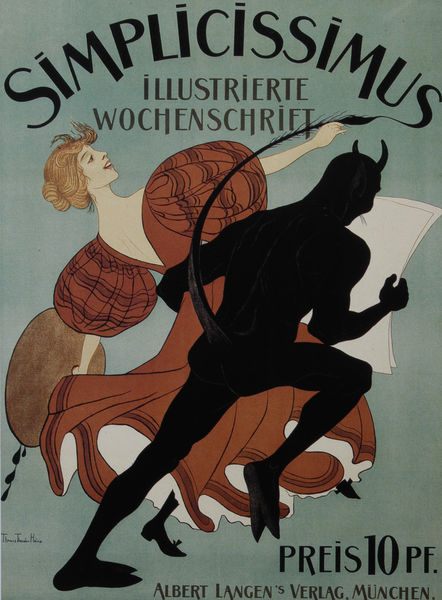
Titel: Plakat für den "Simplicissimus": Mädchen und Teufel
Künstler: Thomas Theodor Heine
Standort: München
Institution: Stadtmuseum
Schlagwörter: blau, blätter, fuß, hand, mann, schatten, weiß, grün, mädchen, ocker, braun, frau, frisur, grau, haar, hut, jahrhundertwende, kleid, orange, profil, rücken, schwarz, türkis, dame, rot, beige, rock, symbolismus, tanz, blond, weit, ärmel, signatur, gold, haare, paar, blatt, tänzerin, england, mittelscheitel, puffärmel, scheitel, hellblau, huf, hufe, schwanz, sprung, lächeln, taille, füße, rückenansicht, schrift, papier, grafik, graphik, silhouette, werbung, figuren, karikatur, jugendstil, inschrift, lesen, malerin, streifen, um 1900, dekolleté, umarmen, blut, münchen, linie, inkarant, druck, lithographie, simplicissimus, jugenstil, titel, seite, humor, illustration, ironie, raub, satire, text, zeitschrift, zeitung, buchstaben, dynamik, simplizissimus, plakat, titelblatt, lautrec, stiefel, pinsel, tinte, schriftbild, cover, deckblatt, poster, titelseite, heine, simplicisimus, eiss, zahl, teufel, umfassen, entführung, leser, hörner, innenfutter, lesend, tintenfass, textil, plakatkunst, plakativ, illustrierte, tropfen, preis, albert langen, bauschig, bläßlich, illustierte, illustrierte wochenschrift, illustrierte wochenzeitschrift, künstlerzeitschrift, langen, luzifer, mitnehmen, moulin rouge, presse, show, silouhette, simplicissiismus, tanz mit dem teufel, teufelstanz, thomas theodor heine, titelplatt, unterrockw, wochenschrift, wochenzeitschrift, zeitungsleser, 10, pf